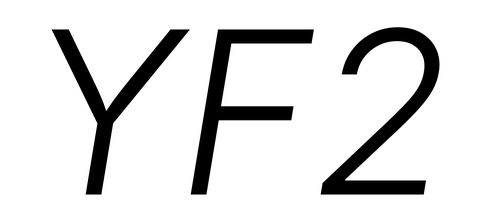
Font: Inter-Italic_Light_Italic